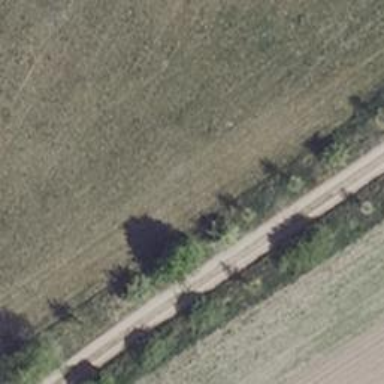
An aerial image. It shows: Row of trees in natural setting.